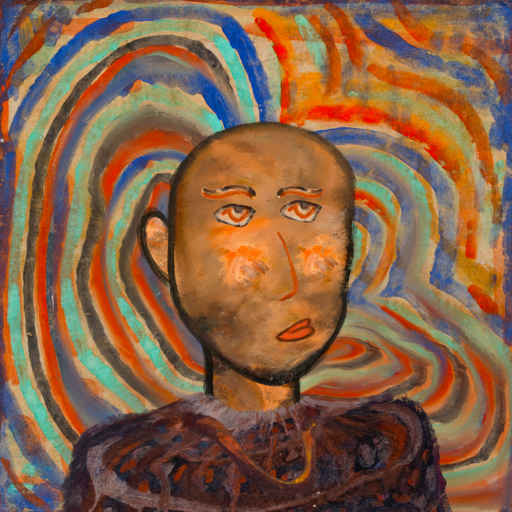
Background: Sisters, Head And Neck Side: Gypsy_Queen, Face Side: Experience, Bust: Hypocrite, Hair Side: Blank, Head Accessory: Blank, Second Necklace: Comrade, Necklace: Blank, Baby: Blank